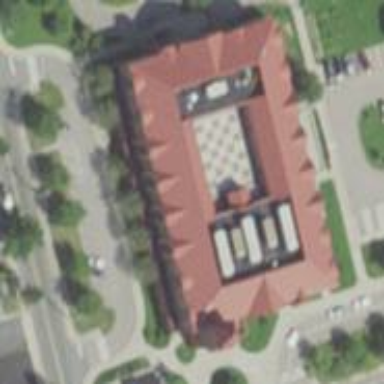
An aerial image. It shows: School building.